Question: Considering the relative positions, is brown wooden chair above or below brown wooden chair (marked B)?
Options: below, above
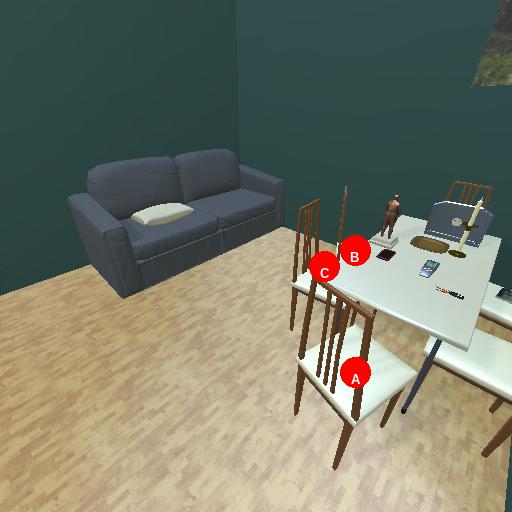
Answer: below